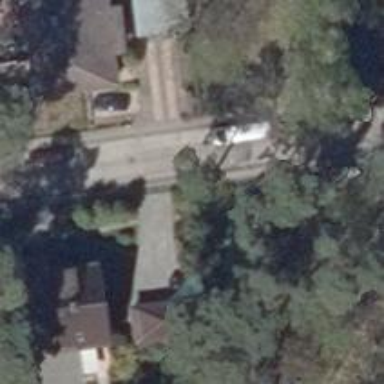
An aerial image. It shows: Residential road with concrete plates surface.